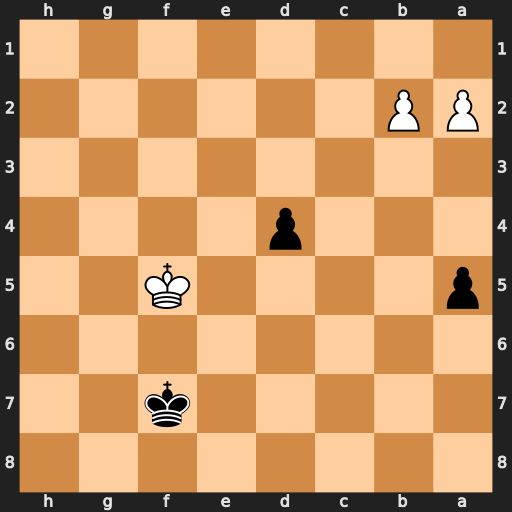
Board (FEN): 8/5k2/8/p4K2/3p4/8/PP6/8
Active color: b
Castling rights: -
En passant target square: -
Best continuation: d3 Kf4 d2